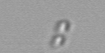
Label: Chaetoceros